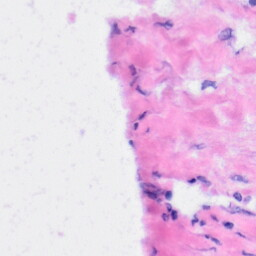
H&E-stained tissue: Liver